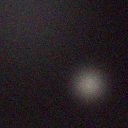
Screen state: off